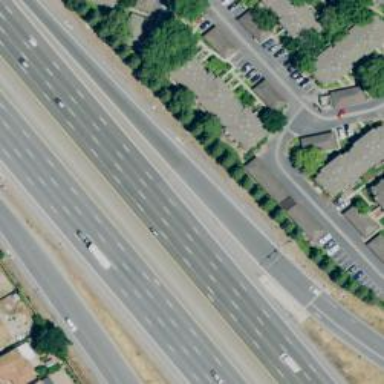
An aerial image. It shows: Motorway link.